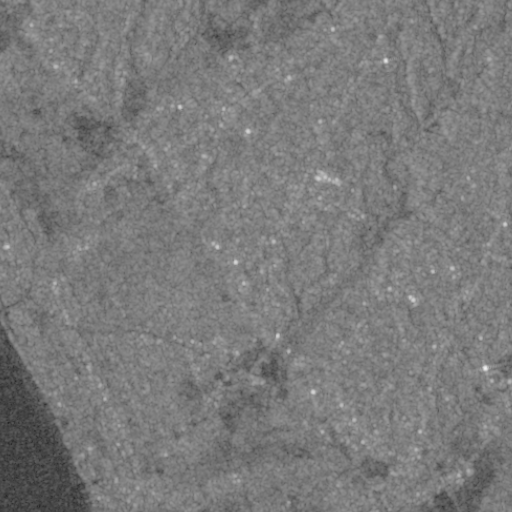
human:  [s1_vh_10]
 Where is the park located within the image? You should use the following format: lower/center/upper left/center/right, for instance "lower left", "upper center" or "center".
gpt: The park is located in the upper left of the image.
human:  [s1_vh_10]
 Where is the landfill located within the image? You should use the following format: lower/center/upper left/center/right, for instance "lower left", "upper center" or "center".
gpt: There is no landfill in the image.

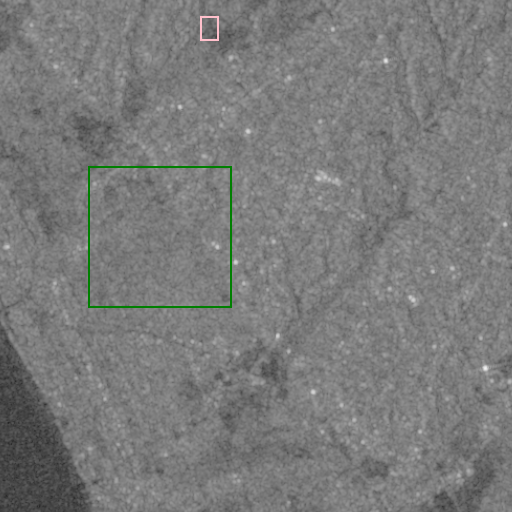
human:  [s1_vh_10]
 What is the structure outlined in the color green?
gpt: The structure outlined in green is a crop field.
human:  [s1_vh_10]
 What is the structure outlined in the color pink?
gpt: The structure outlined in pink is a park.
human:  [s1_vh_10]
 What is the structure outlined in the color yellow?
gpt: There is no yellow outline.